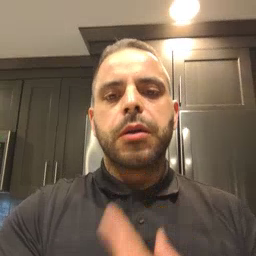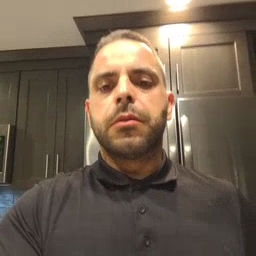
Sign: any